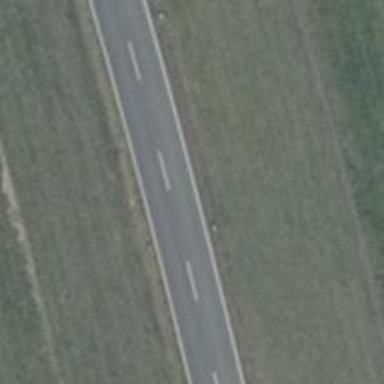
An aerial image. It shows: Tertiary road with concrete plates as the surface.